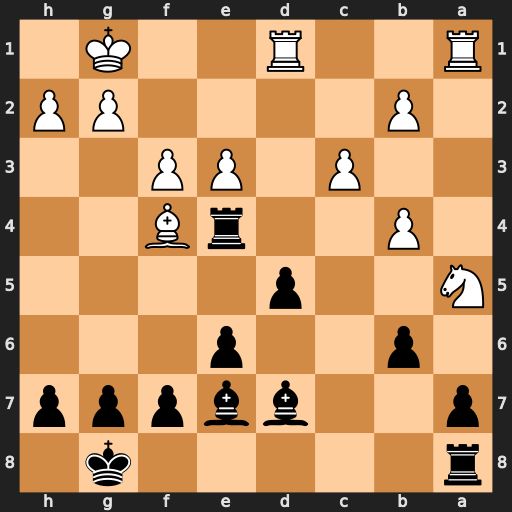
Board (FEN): r5k1/p2bbppp/1p2p3/N2p4/1P2rB2/2P1PP2/1P4PP/R2R2K1
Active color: b
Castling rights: -
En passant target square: -
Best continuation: Rxf4 exf4 bxa5